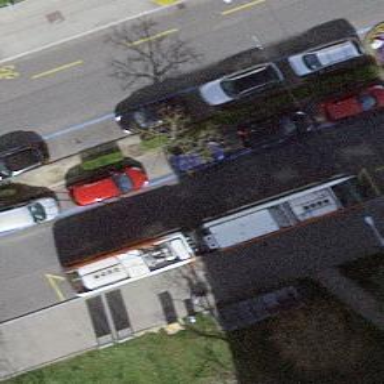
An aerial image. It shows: Bus stop for trolleybuses with designated stop position.